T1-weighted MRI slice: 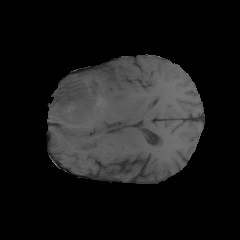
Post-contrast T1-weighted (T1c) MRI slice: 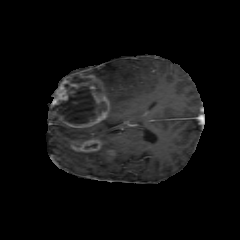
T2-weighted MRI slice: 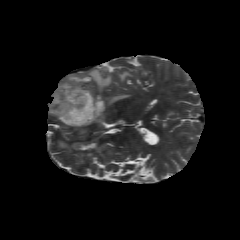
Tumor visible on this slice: yes